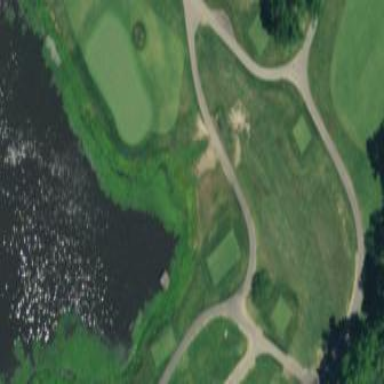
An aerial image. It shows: Grassy area designated as golf tee.